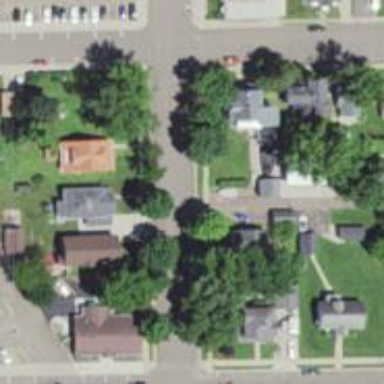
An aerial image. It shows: Alley classified as service road.